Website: home-depot
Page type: billing-address
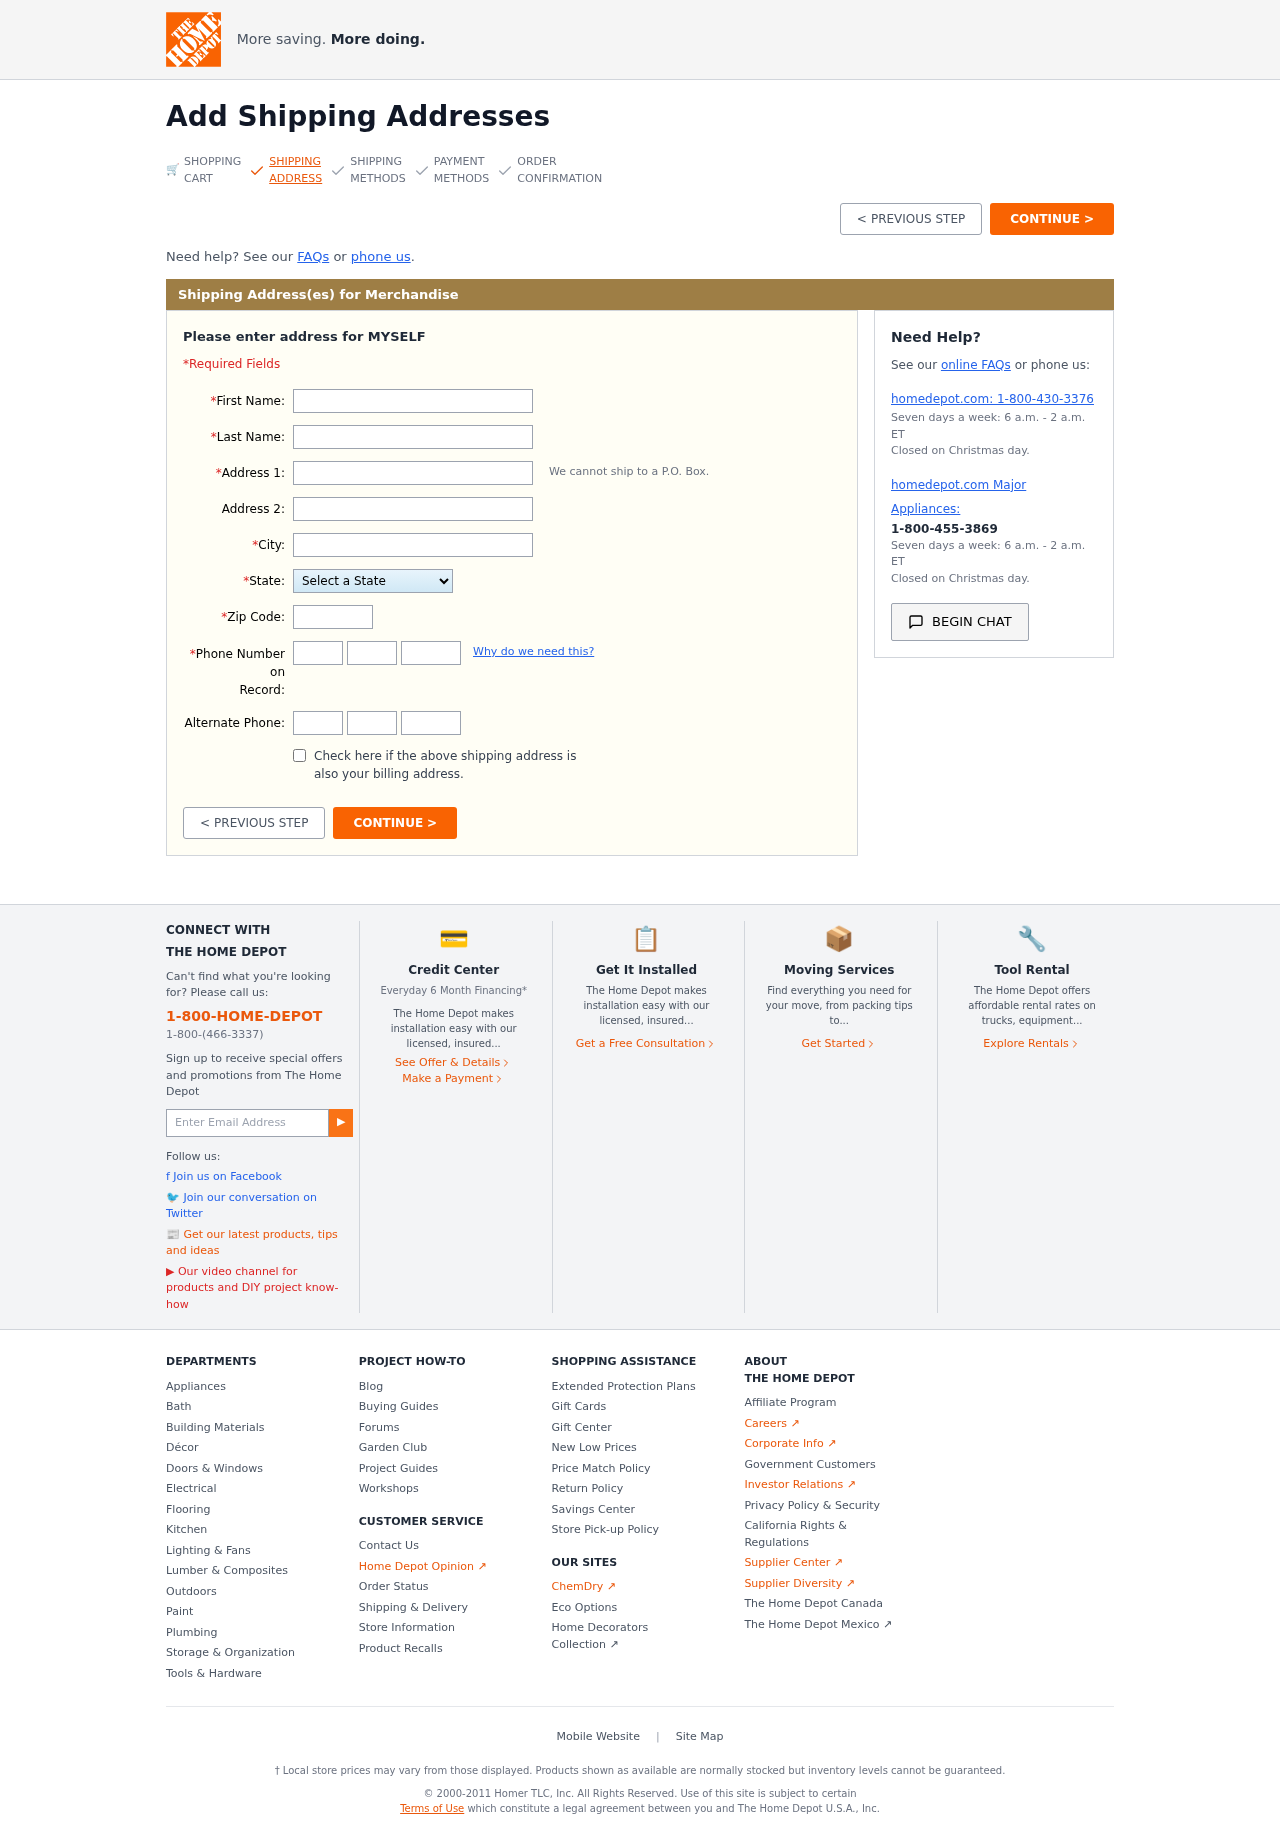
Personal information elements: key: PII_STATE
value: South Dakota
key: PII_FIRSTNAME
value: Leslie
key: PII_LASTNAME
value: Ball
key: PII_STREET
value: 0508 Anderson Avenue
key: PII_STREET2
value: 08725 Andrew Drive
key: PII_CITY
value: South Jennifer
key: PII_POSTCODE
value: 49848
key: PII_PHONE_AREA
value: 453
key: PII_PHONE_PREFIX
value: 866
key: PII_PHONE_LINE
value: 4418
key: PII_PHONE_ALT_AREA
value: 383
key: PII_PHONE_ALT_PREFIX
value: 511
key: PII_PHONE_ALT_LINE
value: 0967